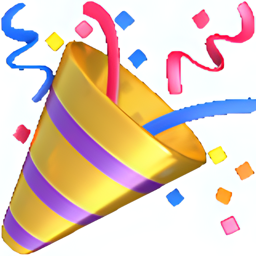
Name: party popper
Emoji: 🎉
Group: Activities
Sub-group: event